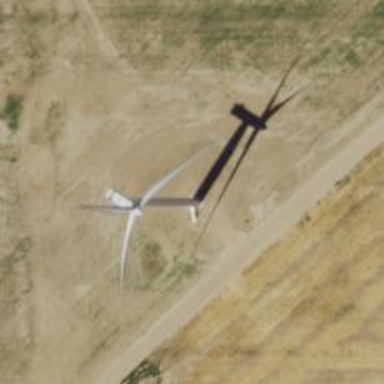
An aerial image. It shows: Wind generator powered by Vestas horizontal axis wind turbine.